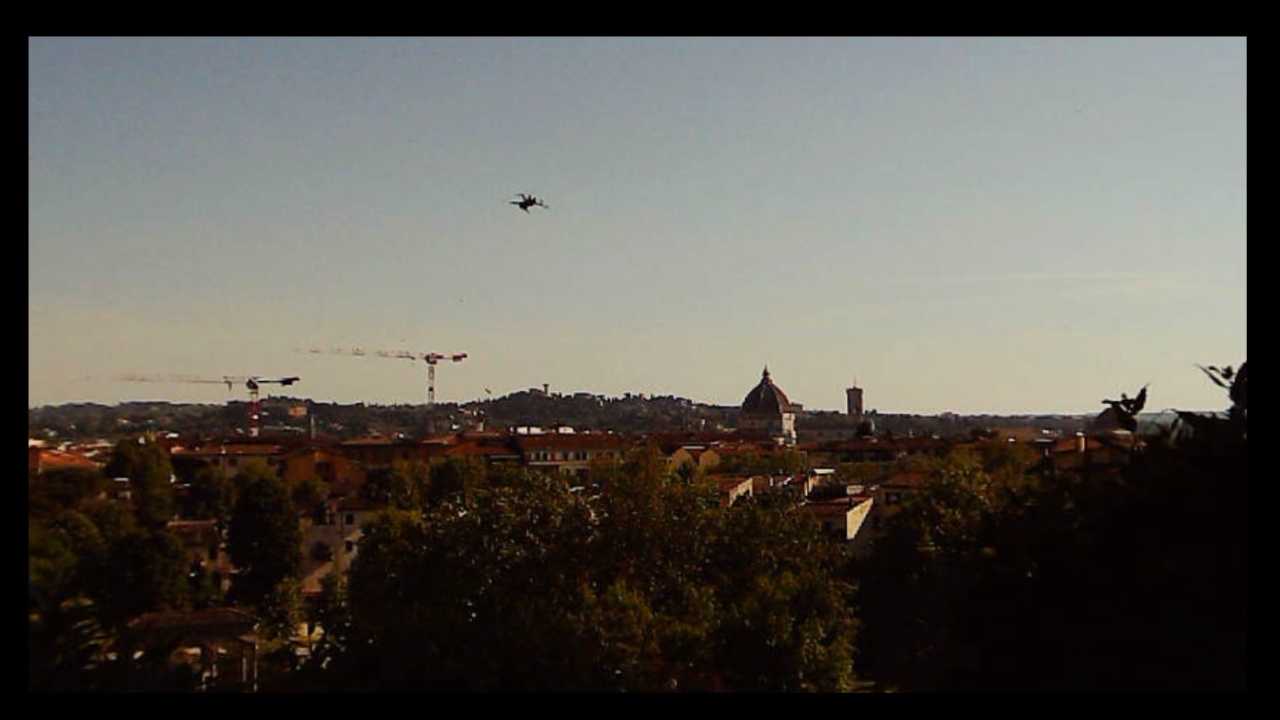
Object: Betafpv air75